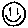
Label: smiley face